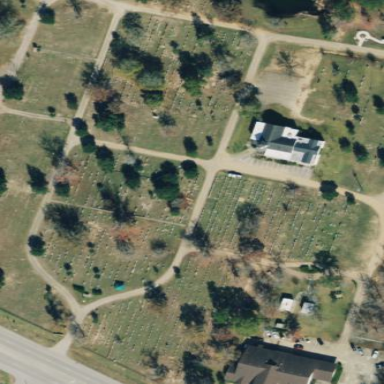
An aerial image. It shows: Cemetery.